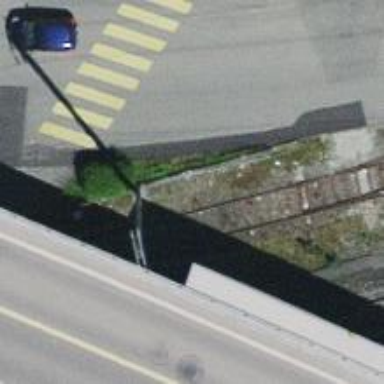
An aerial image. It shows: Railway switch.